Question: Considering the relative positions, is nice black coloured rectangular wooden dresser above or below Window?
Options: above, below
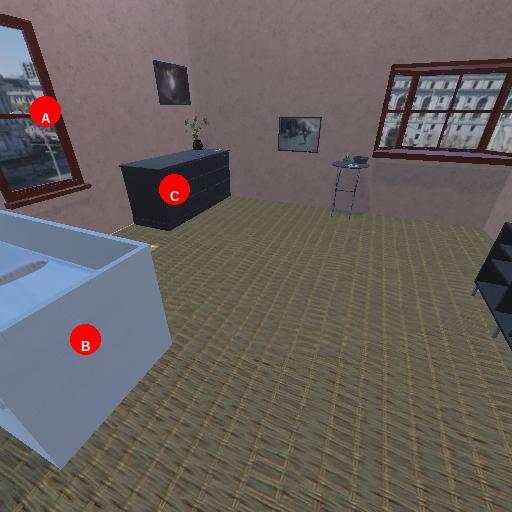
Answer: above